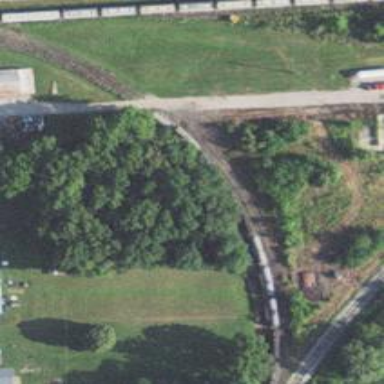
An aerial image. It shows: Railway track.